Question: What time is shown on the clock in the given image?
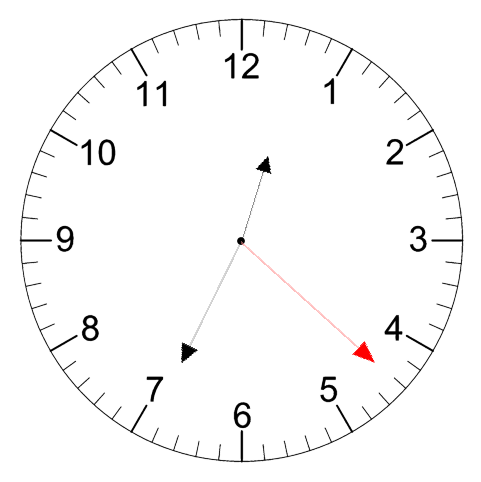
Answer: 12:34:22